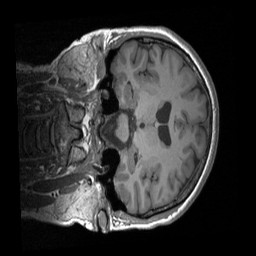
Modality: T1w
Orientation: coronal
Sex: female
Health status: ill
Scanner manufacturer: siemens
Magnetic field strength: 3 T
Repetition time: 1.66 s
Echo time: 0.00254 s